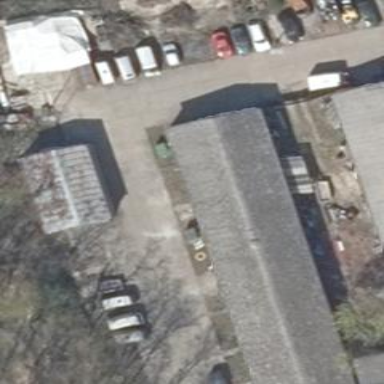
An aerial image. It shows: Industrial building.